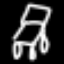
Label: chair